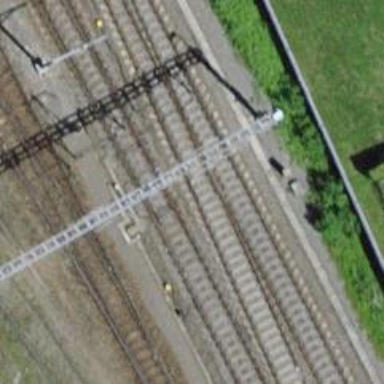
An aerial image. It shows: Rail siding with electrified tracks using contact line.